Interaction volume radius: 5 \u00c5
Interaction volume height: 25 \u00c5
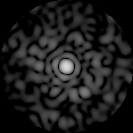
Disorder parameter: 0.8762